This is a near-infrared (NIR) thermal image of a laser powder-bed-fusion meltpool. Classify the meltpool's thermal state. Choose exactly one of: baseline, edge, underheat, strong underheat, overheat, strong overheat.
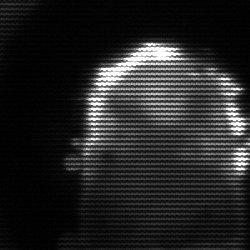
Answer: baseline